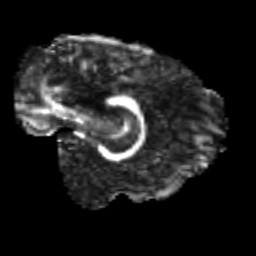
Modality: FA
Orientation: sagittal
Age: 20
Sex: female
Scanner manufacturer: siemens
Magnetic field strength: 3 T
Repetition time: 3.5 s
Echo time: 0.104 s